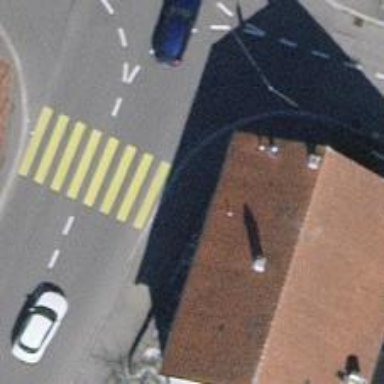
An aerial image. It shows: Kerb serving as barrier.